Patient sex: M
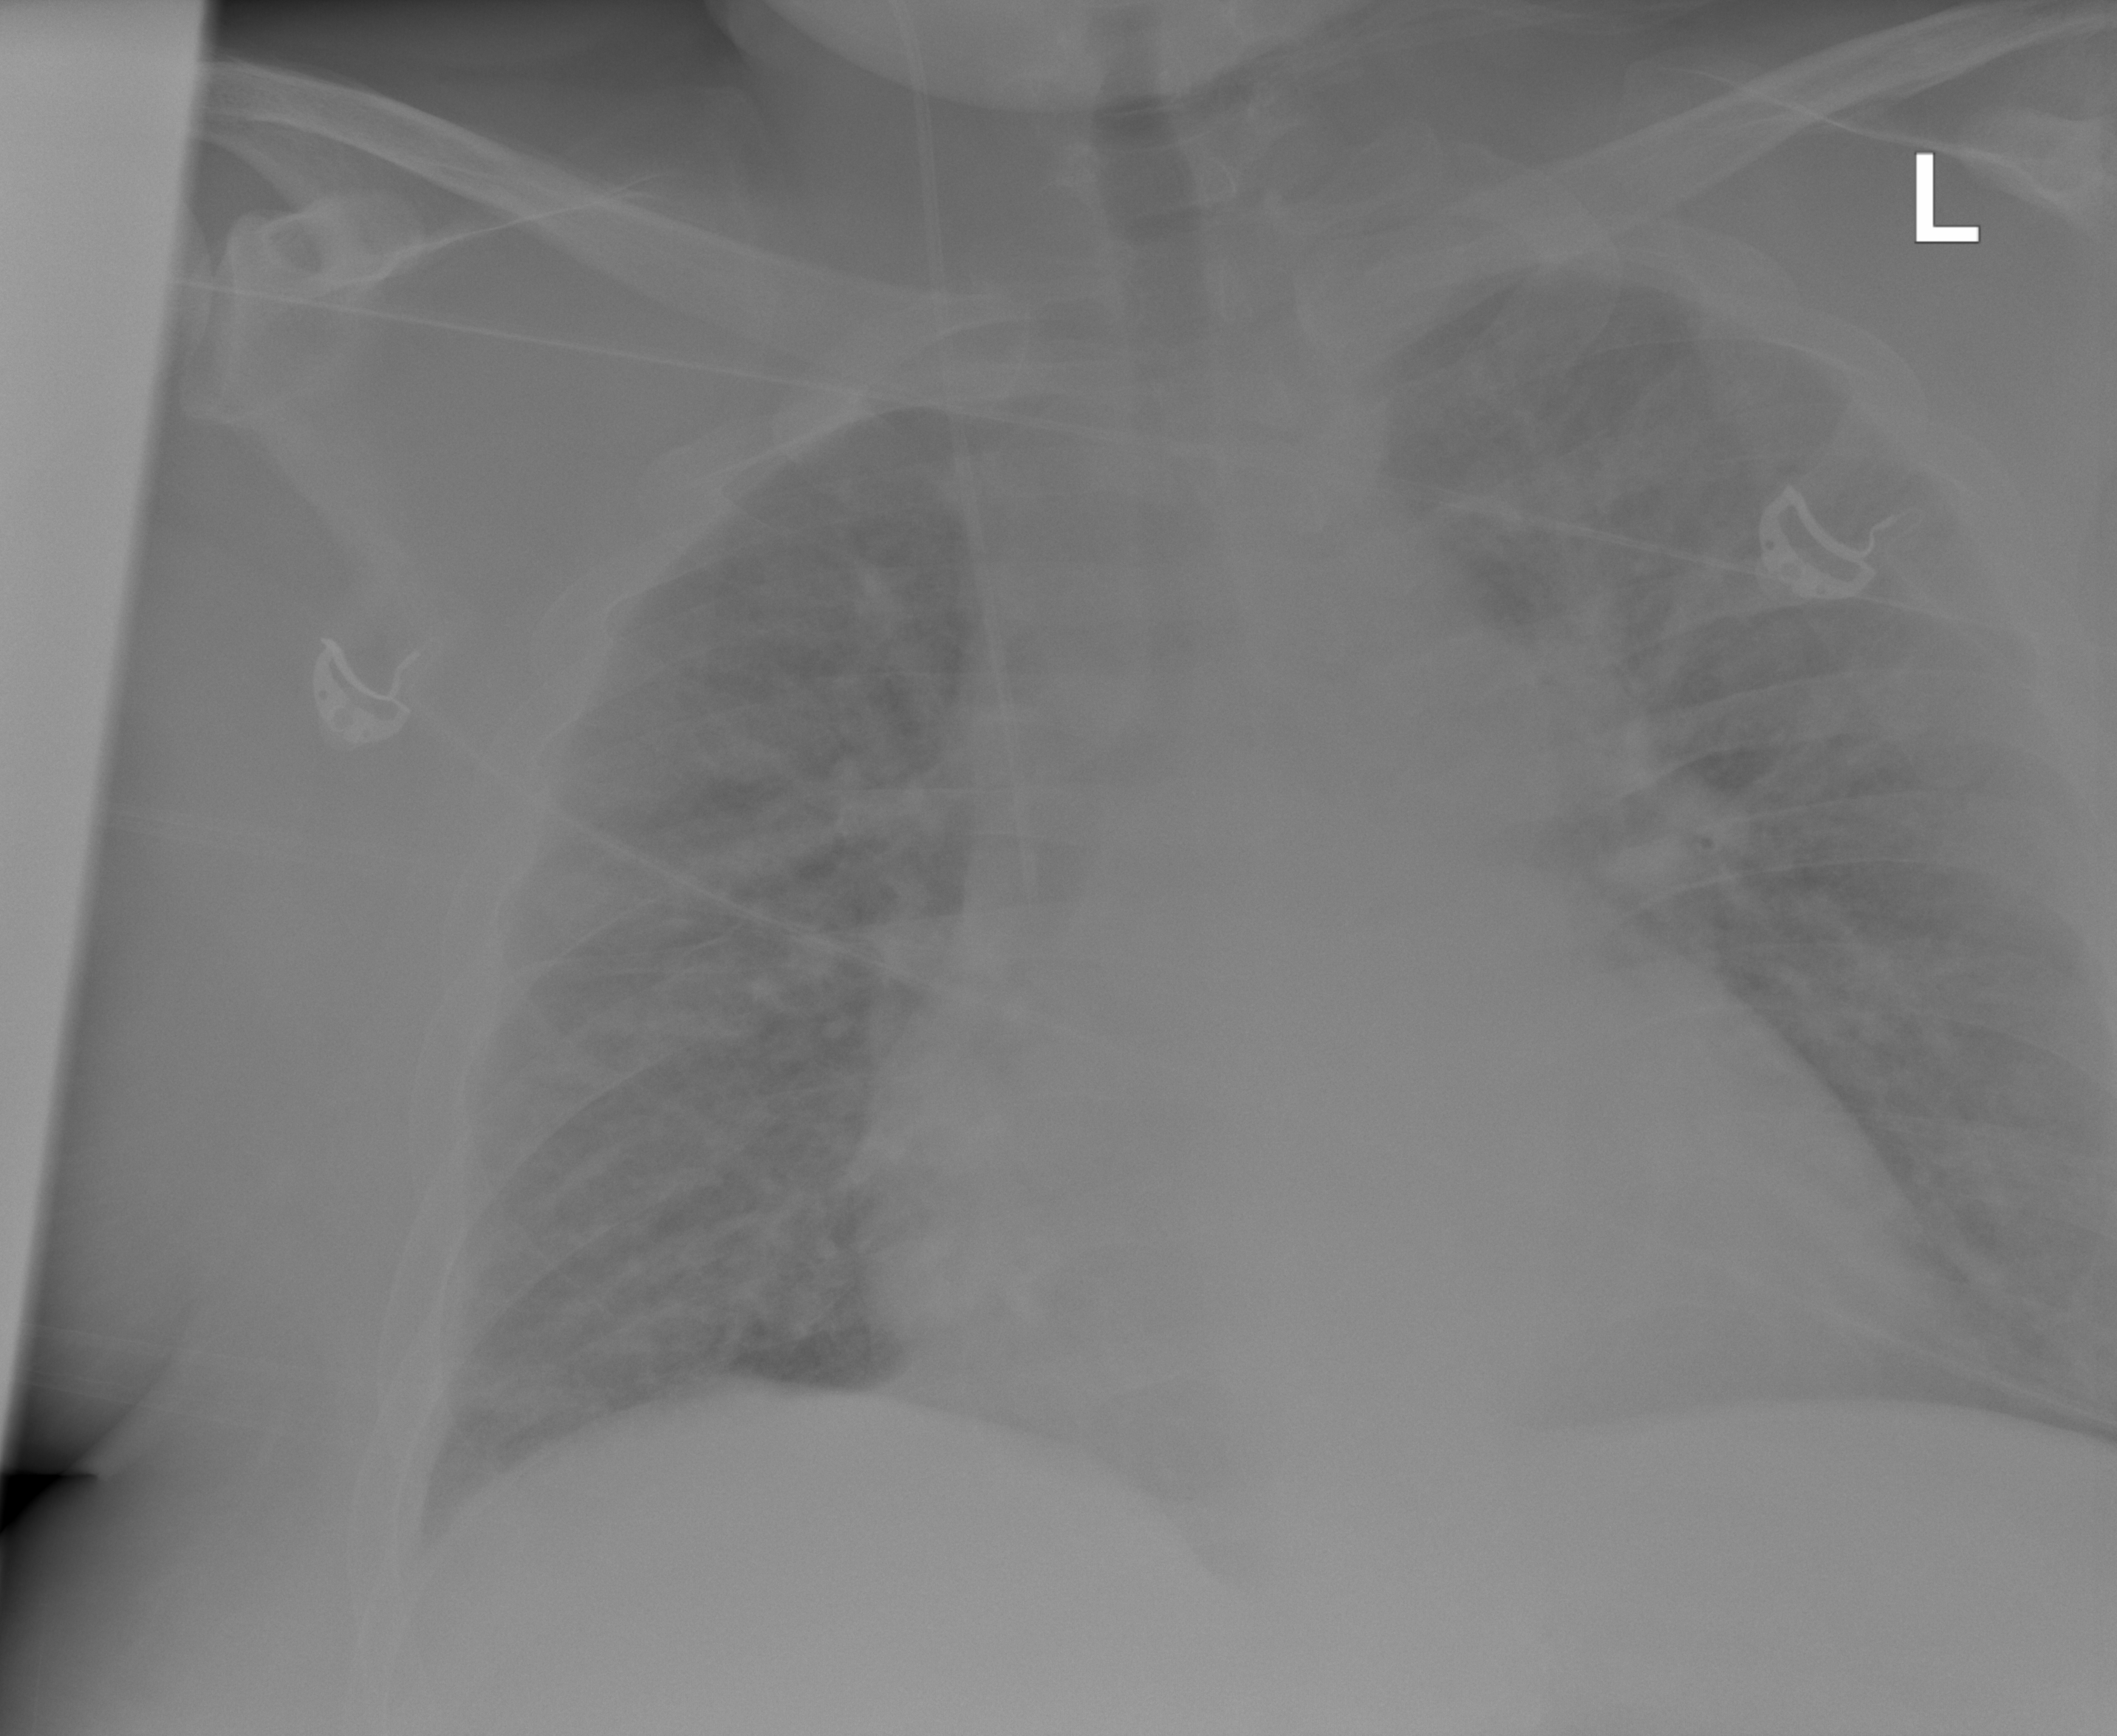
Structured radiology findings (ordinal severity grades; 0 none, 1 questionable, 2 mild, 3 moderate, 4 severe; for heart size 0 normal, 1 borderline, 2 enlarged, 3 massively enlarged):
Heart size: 0
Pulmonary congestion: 2
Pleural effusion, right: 0
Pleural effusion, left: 0
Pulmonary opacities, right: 1
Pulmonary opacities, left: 1
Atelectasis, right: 0
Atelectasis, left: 0